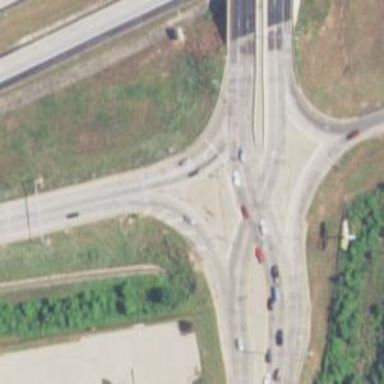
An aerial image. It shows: Motorway link with Diverging Diamond Interchange (DDI) junction.